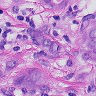
Metastatic tissue present: yes